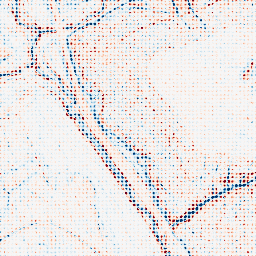
Category: edge_preserving
Decomposition family: anisotropic_diffusion
Decomposition parameters: iterations: 5
kappa: 50
gamma: 0.2
Upsampling method: sinc_hamming
Upsampling parameters: scale: 8
kernel_size: 4
Upsampling scale: 8